Question: I have a DevExpress navbar that I want to display a partial view inside of but when I try to add a partial view it displays the partial outside of the navbar.
'''
@Html.DevExpress().NavBar(
settings =>
{
settings.Name = "navBarSettings";
settings.Groups.Add(group => {
group.Text = "Miscellaneous Properties";
Html.RenderPartial("MiscellaneousPropertiesPartialView");
});
settings.Groups.Add(group =>
{
group.Text = "Other Properties";
});
}).GetHtml()
'''
The screen displays like this

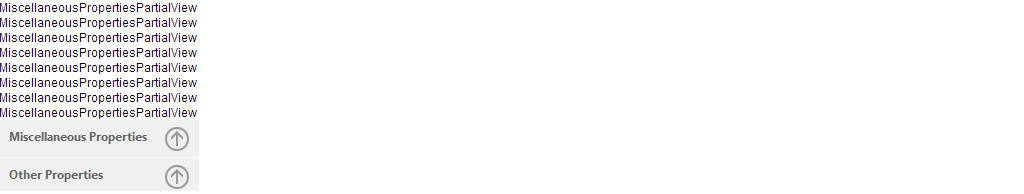
Answer: '''
@Html.DevExpress().NavBar(
settings =>
{
settings.Name = "navBarSettings";
settings.Groups.Add(group => {
group.Text = "Miscellaneous Properties";
group.SetContentTemplateContent(c =>
{
Html.RenderPartial("MiscellaneousPropertiesPartialView");
}
);
});
settings.Groups.Add(group =>
{
group.Text = "Other Properties";
});
}).GetHtml()
}
'''